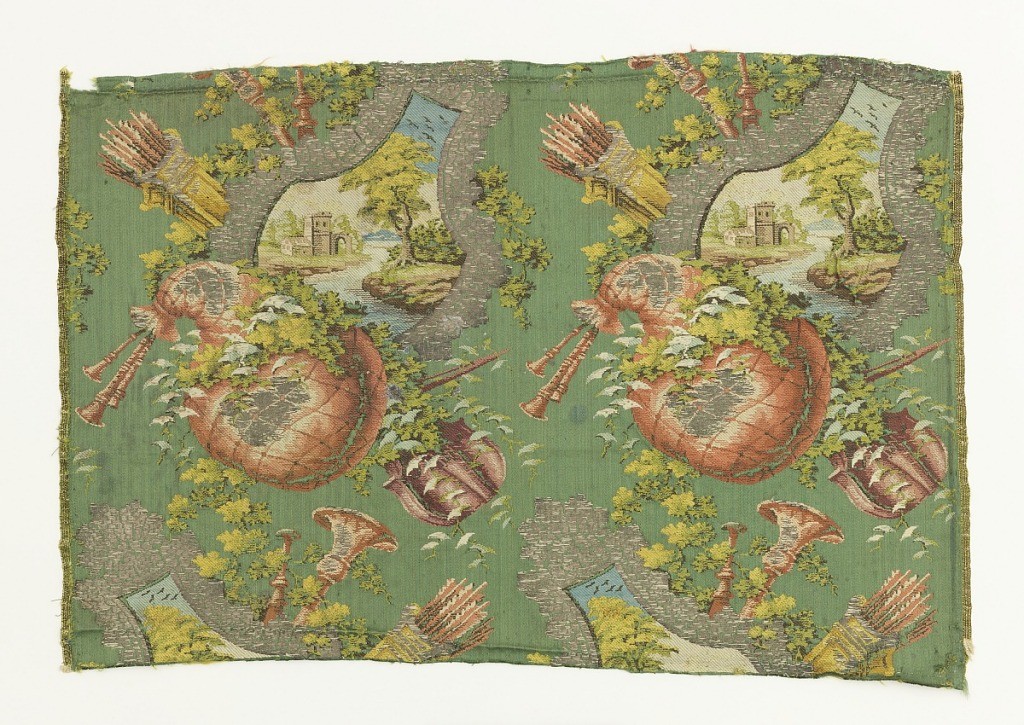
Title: Fragment
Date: ca. 1750
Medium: silk, metallic thread Technique: plain satin with supplementary weft
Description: Green satin ground with large-scale horizontal groupings of musical instruments. Group also contains a vase-shape outline filled with a scene of a river, trees, and stone buildings. Alternate rows left and right facing.